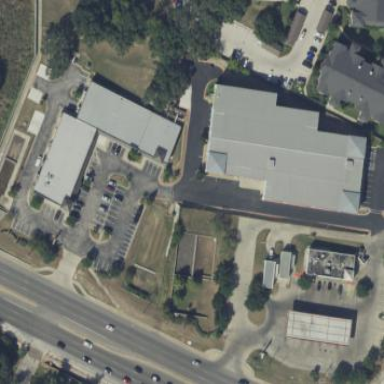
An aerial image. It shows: Building housing storage rental shop.